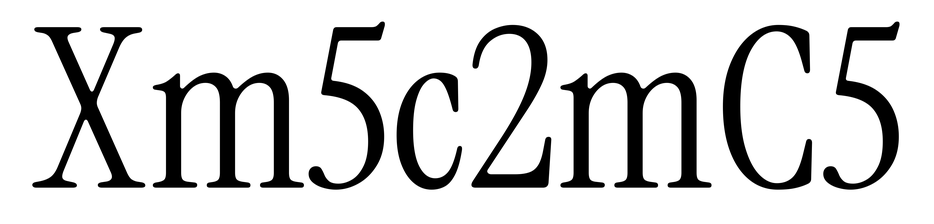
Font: InstrumentSerif-Regular